Field crop: tomato
Growth stage: 1
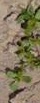
Species: portulaca